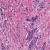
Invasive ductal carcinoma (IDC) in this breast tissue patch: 1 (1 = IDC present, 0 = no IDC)